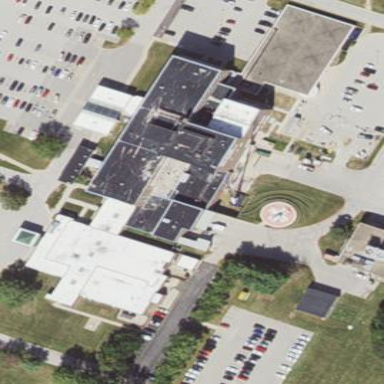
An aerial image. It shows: Hospital building.